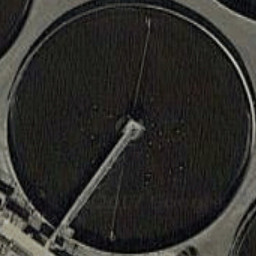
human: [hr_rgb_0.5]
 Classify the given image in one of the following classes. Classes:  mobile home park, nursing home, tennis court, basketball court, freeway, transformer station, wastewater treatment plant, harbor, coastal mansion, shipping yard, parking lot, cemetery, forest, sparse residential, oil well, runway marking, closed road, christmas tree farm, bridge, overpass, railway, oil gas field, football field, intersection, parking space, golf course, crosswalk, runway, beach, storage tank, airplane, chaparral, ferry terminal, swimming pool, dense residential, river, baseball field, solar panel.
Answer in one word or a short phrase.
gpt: wastewater treatment plant